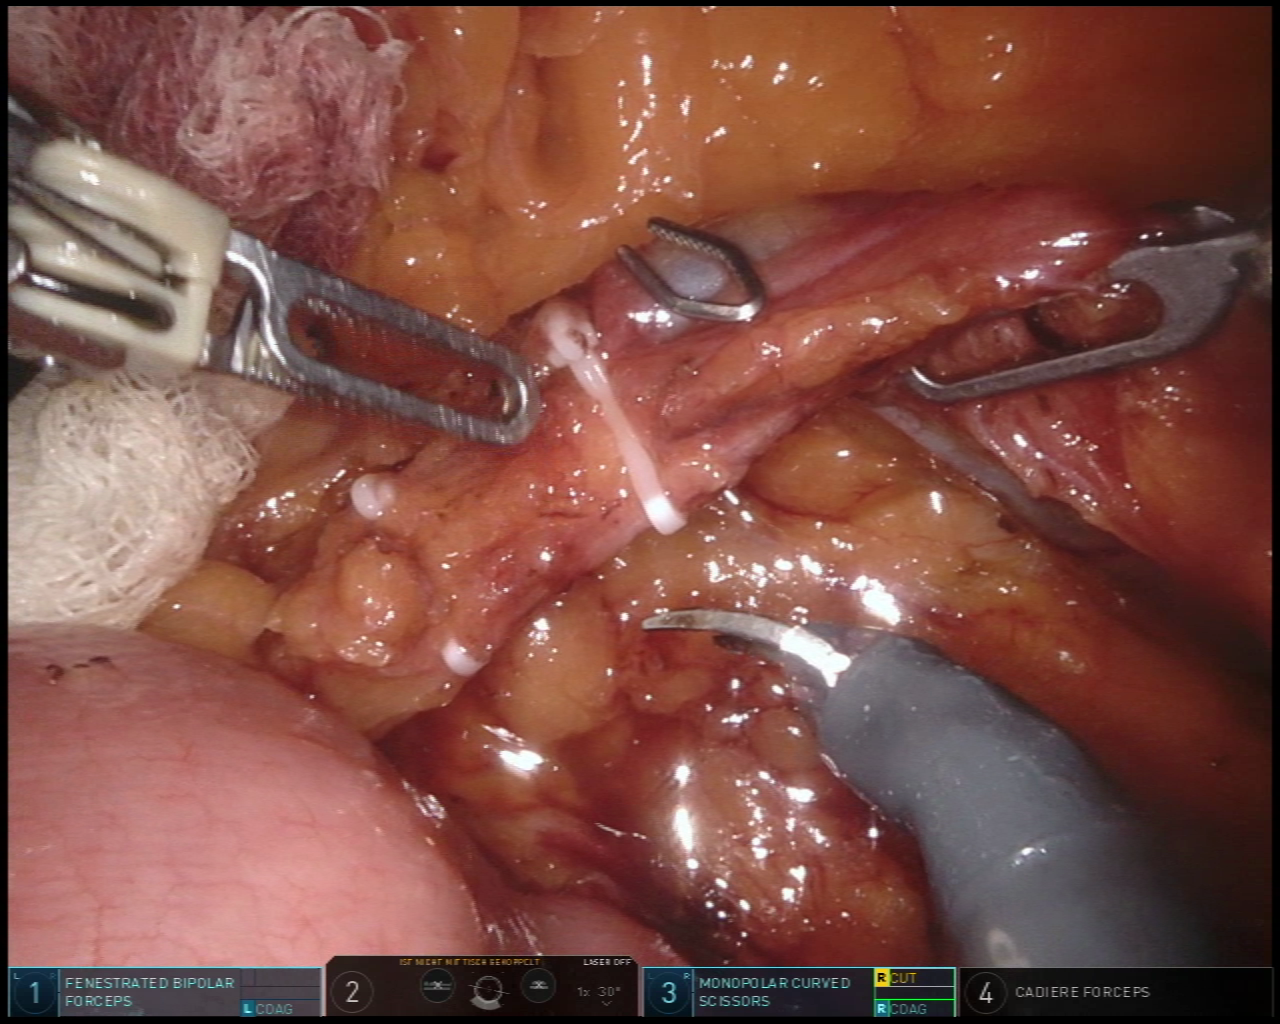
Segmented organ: small_intestine
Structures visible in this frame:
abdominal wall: no
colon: no
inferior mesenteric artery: yes
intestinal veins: yes
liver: no
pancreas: no
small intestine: yes
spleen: no
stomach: no
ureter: no
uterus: no
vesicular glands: no